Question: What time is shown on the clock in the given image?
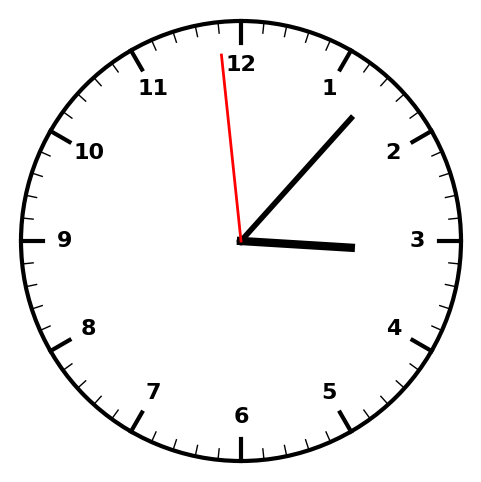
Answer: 03:06:59